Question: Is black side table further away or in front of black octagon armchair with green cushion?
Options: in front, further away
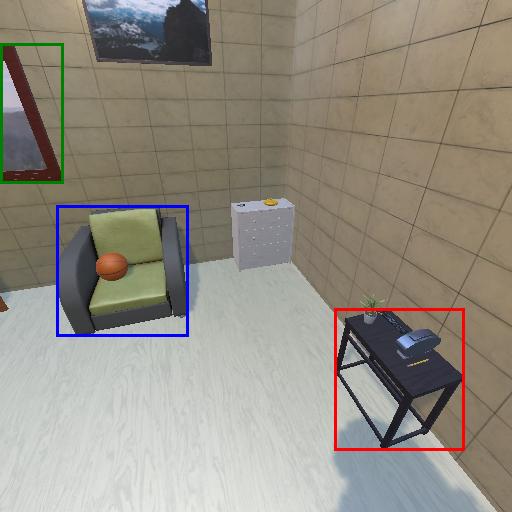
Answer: in front